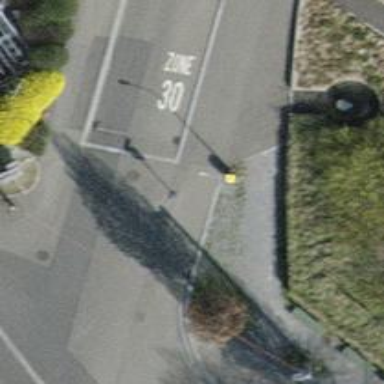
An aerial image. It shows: Post box.